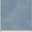
Piece: xx